Question: I want to create a 3D surface graph as shown in the picture. I am using ILNumerics, <URL> using this code:
'''
using System;
using System.Drawing;
using System.Windows.Forms;
using ILNumerics;
using ILNumerics.Drawing;
using ILNumerics.Drawing.Plotting;
namespace WindowsFormsApplication1 {
public partial class Form1 : Form {
public Form1() {
InitializeComponent();
}
private void ilPanel1_Load(object sender, EventArgs e) {
using (ILScope.Enter()) {
ILArray<float> R = ILMath.linspace<float>(-4, 4, 100);
ILArray<float> y = 1;
ILArray<float> x = ILMath.meshgrid(R, R, y);
ILArray<float> Z = ILMath.zeros<float>(x.S[0], x.S[1], 3);
Z[":;:;1"] = x; Z[":;:;2"] = y;
Z[":;:;0"] = 0.4f * x * x - 0.2f * y * y * y;
ilPanel1.Scene.Add(new ILPlotCube(twoDMode: false) {
new ILSurface(Z, colormap: Colormaps.Cool) {
Colors = 1.4f * x * x * x + 0.13f * y * y,
Childs = { new ILColorbar() }
}
});
}
}
}
}
'''

What is the best way to mark all facettes with a data (color) value of 0 in a different color? Probably using the colorbar would be the way to go? But how exactly is this done?
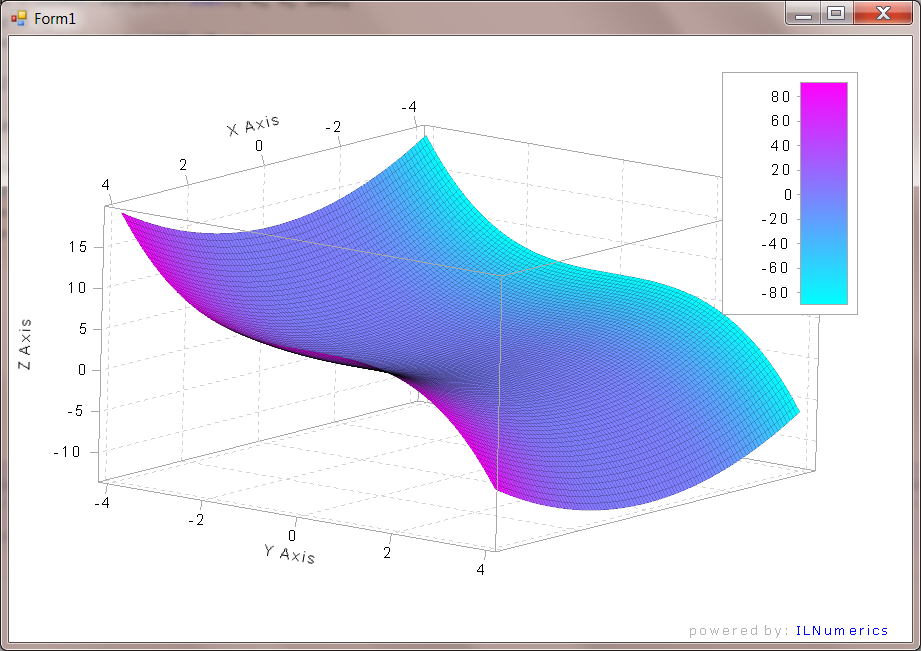
Answer: This can be achieved using a custom colormap. But one must take care, to do it reliably. Simply placing a new red keypoint in the middle of the colormap would give very incorrect results... :|
I modified and documented your example slightly. Basically, colormaps contain keypoints with a position and a color. Positions commonly (but not necessarily) range from [0..1]. Colors are always in range [0..1]. The challenge here is to find the correct position of your '0' cdata value in the colormap range.
First, create the default Cool colormap. It has the following two keypoints (in rows):
'''
colorkeys
<Single> [2,5]
[0]: 0,00000 0,00000 1,00000 1,00000 1,00000 <- position: 0, color: RGBA
[1]: 1,00000 1,00000 0,00000 1,00000 1,00000 <- position: 1
'''
You have to add at least 3 new keypoints: the first two sample the original color at the edges of the marked area. The third gives the marked area the red color. It would not work to simply add the red keypoint, since this would influence values in the map, not only data values around 0.
At the end the keypoints look as follows:
'''
colorkeys
<Single> [5,5]
[0]: 0,00000 0,00000 1,00000 1,00000 1,00000
[1]: 1,00000 1,00000 0,00000 1,00000 1,00000
[2]: 0,49150 0,49150 0,50850 1,00000 1,00000
[3]: 0,49702 0,49702 0,50298 1,00000 1,00000
[4]: 0,49426 1,00000 0,00000 0,00000 1,00000
'''
Note that the order of keypoints is not important. They are sorted anyway when creating a new colormap. The new map is simply provided to ILSurface:
'''
private void ilPanel1_Load(object sender, EventArgs e) {
// create some X/Y meshgrid data
ILArray<float> y = 1, R = ILMath.linspace<float>(-4, 4, 100);
ILArray<float> x = ILMath.meshgrid(R, ILMath.linspace<float>(-4, 4, 100), y);
// precreate the surface data array
ILArray<float> Z = ILMath.zeros<float>(x.S[0], x.S[1], 3);
// surface expects Z, X and Y coords (in that order)
Z[":;:;2"] = y; Z[":;:;1"] = x;
Z[":;:;0"] = 0.4f * x * x - 0.2f * y * y * y;
// our color data are based on another function
ILArray<float> cdata = 1.4f * x * x * x + 0.13f * y * y;
// we need cdatas limits for creating a new colormap
float min, max; cdata.GetLimits(out min, out max);
// get default 'Cool' colormap
var colormap = new ILColormap(Colormaps.Cool);
// get colormap keys as array: [position,R,G,B,A]
ILArray<float> colorkeys = colormap.Data;
// helper function to map true values to 0..1 range
Func<float, float> map = a => { return (a - min) / (max - min); };
// the value to mark and +/- tolerance width (to make it a visible strip at least)
float markValue = 0, tolerance = 0.5f;
// sample the colormap at the marked edges
Vector4 key1 = colormap.Map(markValue - tolerance, new Tuple<float, float>(min, max));
Vector4 key2 = colormap.Map(markValue + tolerance, new Tuple<float, float>(min, max));
// create new keypoints at the edges of marked area
colorkeys[ILMath.end + 1, ":"] = ILMath.array(map(markValue - tolerance), key1.X, key1.Y, key1.Z, 1f);
colorkeys[ILMath.end + 1, ":"] = ILMath.array(map(markValue + tolerance), key2.X, key2.Y, key2.Z, 1f);
// create new keypoint for the marked area itself; color red
colorkeys[ILMath.end + 1, ":"] = ILMath.array(map(markValue), 1f, 0f, 0f, 1f); // red
// make a new colormap out of it
colormap = new ILColormap(colorkeys);
// create & add a plot cube
ilPanel1.Scene.Add(new ILPlotCube(twoDMode: false) {
// add surface plot, give custom colormap & colormap data ...
new ILSurface(Z, colormap: colormap, C: cdata) {
// add colorbar
Childs = { new ILColorbar() }
}
});
}
'''
This produces this output: